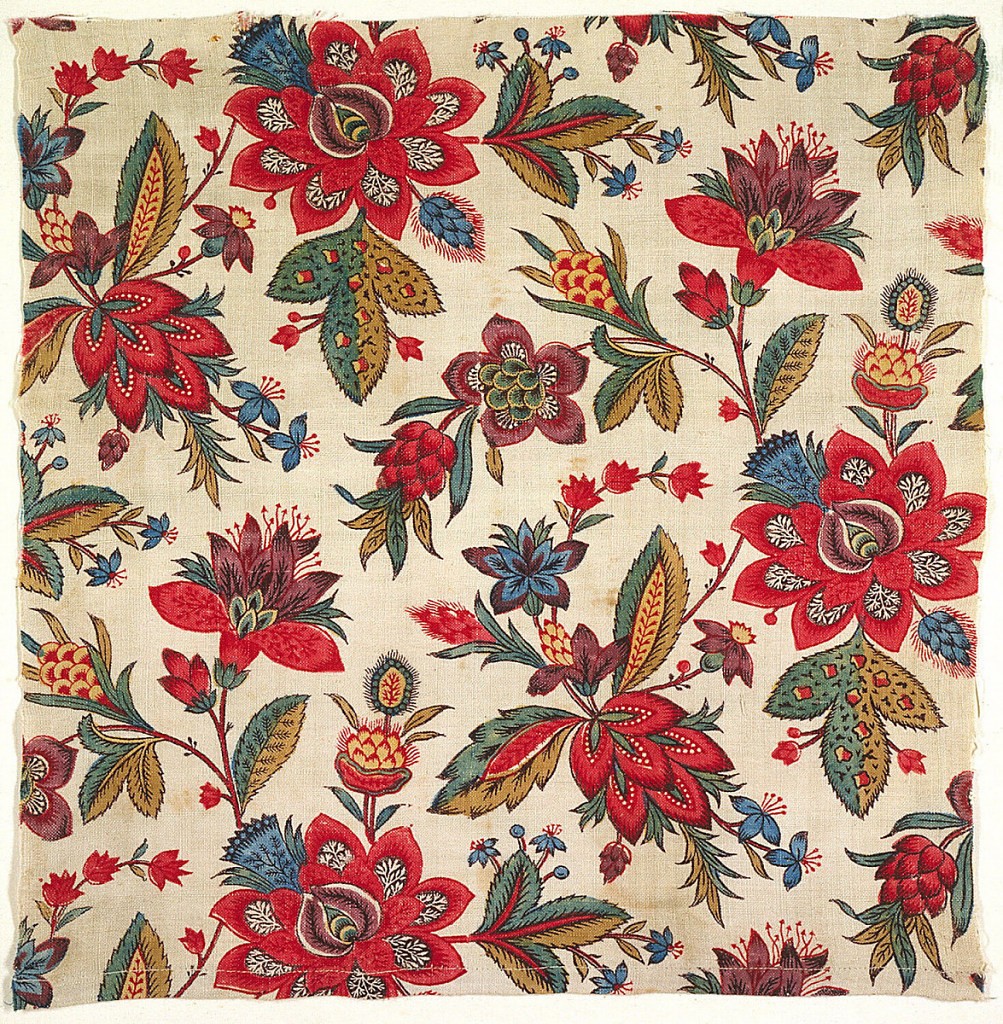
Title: Textile
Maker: Oberkampf & Cie., Jouy-en-Josas, France, 1759–1815
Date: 1750–1800
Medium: linen warp, cotton weft Technique: mordant dyed and painted (chintz) on plain weave foundation
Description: Exotic flowers with trailing blossoms and leaves in vivid shades of purple, blue, green, yellow, and reds with black outlining on a white ground.